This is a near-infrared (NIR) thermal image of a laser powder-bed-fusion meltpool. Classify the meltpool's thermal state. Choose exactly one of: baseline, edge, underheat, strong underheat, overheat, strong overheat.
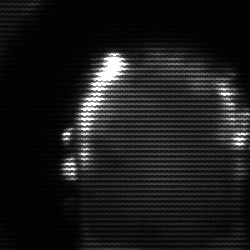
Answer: baseline